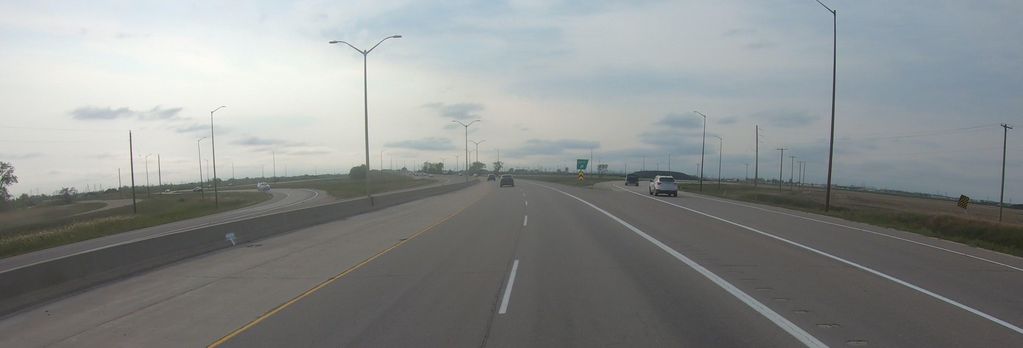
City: winnipeg